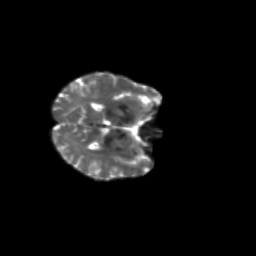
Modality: T2w
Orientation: axial
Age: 47
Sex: female
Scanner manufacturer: siemens
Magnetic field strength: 3 T
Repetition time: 4.71 s
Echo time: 0.0906 s